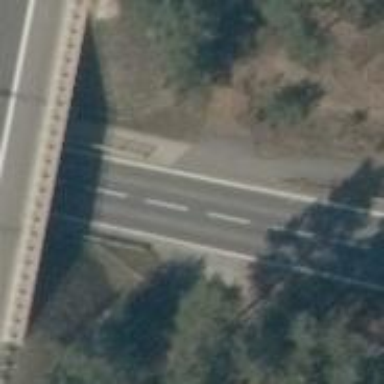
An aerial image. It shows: Secondary road with asphalt surface.